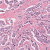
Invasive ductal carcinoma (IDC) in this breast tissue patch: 1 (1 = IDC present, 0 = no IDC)